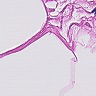
Metastatic tissue present: no